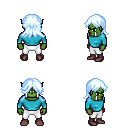
a pixel art fantasy rpg character, male body template, orc, green skin, teal long-sleeve shirt, white pants, white cyan loose hair, maroon shoes, four views (front, back, left, right), 2x2 character sprite sheet, small pixel art, hard edges, no anti-aliasing